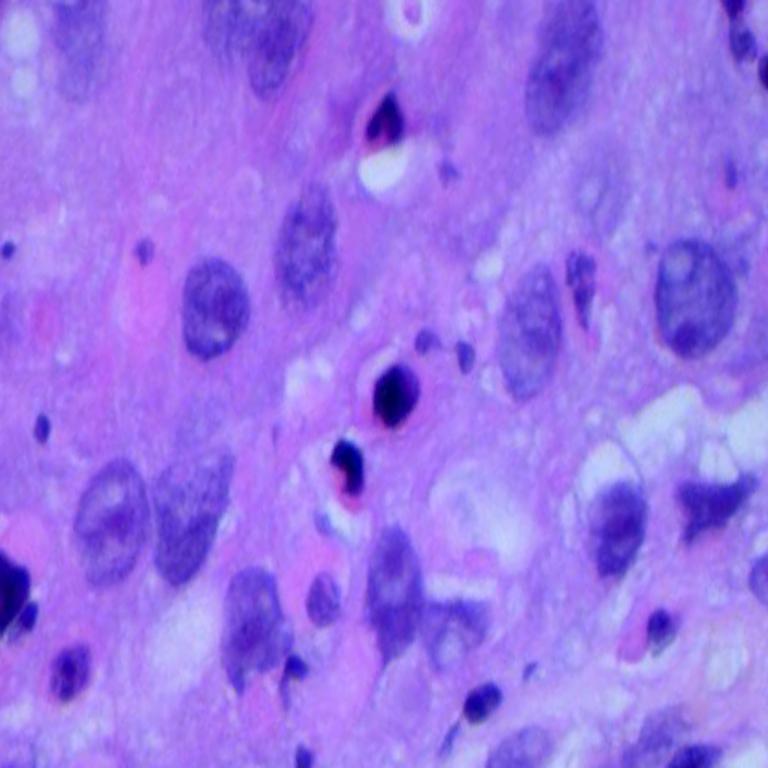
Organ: lung
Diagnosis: squamous carcinomas